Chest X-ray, AP view. Patient: 72 years old, sex F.
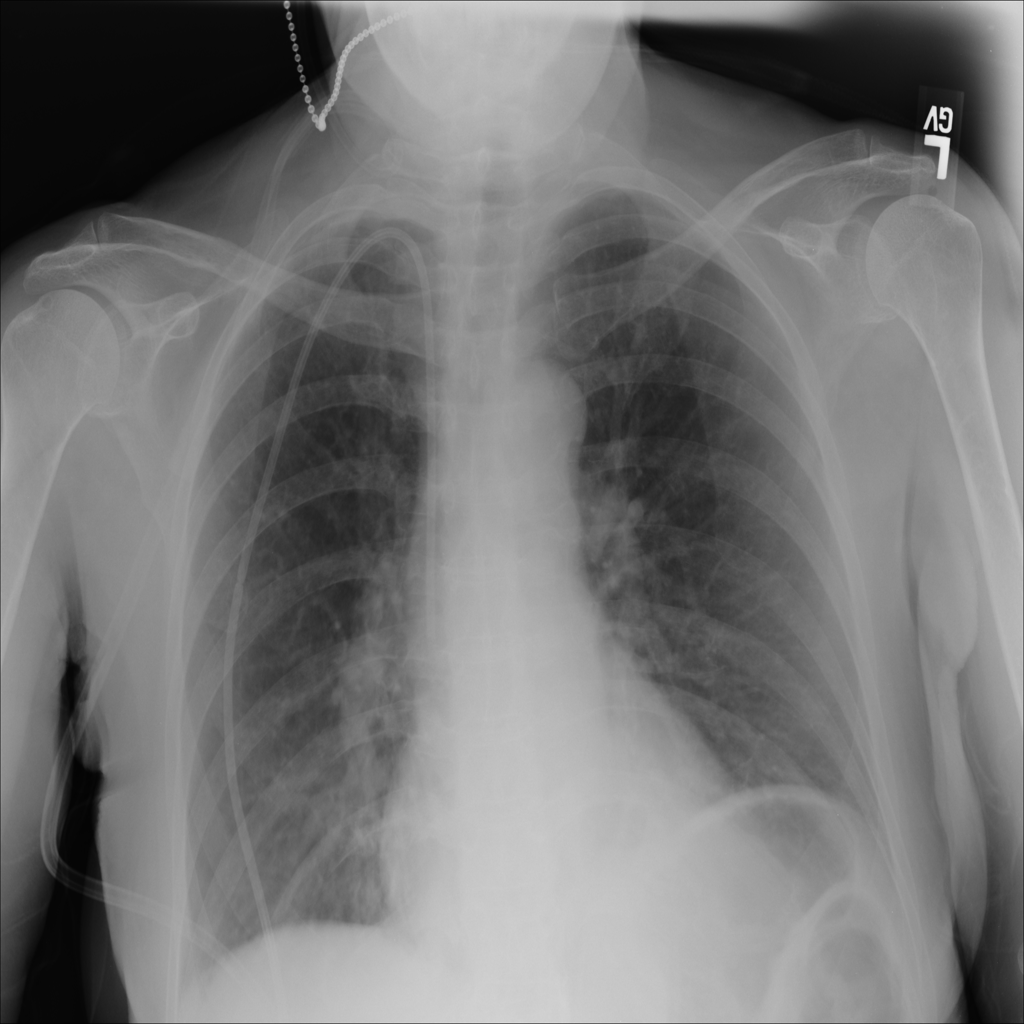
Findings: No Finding